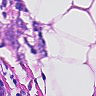
Metastatic tissue present: yes